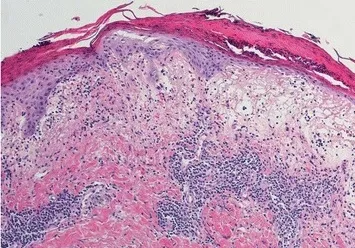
Histopathology (H&E) showing band like inflammatory infiltrate, perivascular infiltrate and pigment incontinence.
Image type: pathology (h&e)